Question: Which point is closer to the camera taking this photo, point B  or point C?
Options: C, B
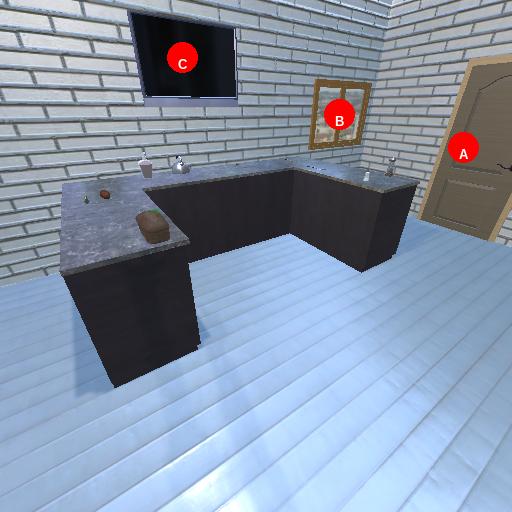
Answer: C